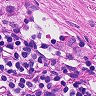
Metastatic tissue present: no